Question: I am using my own custom contempo theme and use code dark mode in <URL>.It worked tap the button with the letter a as the icon as circled in image 1:
I add this javascript code to the before /body tag:
'''
<script type='text/javascript'>//<![CDATA[$(document).ready(function(){$("body").toggleClass(localStorage.toggled),$("#modedark").on("click",function(){"Night"!=localStorage.toggled?($("body").toggleClass("Night",!0),localStorage.toggled="Night",$(".section-center").css("display","block")):($("body").toggleClass("Night",!1),localStorage.toggled="",$(".section-center").css("display",""))}),$("body").hasClass("Night")?$("#modedark").prop("checked",!0):$("#modedark").prop("checked",!1)});//]]></script>
'''
I add this css code to the before /head tag:
'''
<style>/* Button Dark Mode */ .modedark{display:inline-block;float: right;margin-top: 3px;position:absolute;right:45px;top: 0;z-index:999;} .modedark svg{ width:24px; height:24px; vertical-align: -5px; background-repeat: no-repeat !important; content: ''; } .modedark svg path{ fill:#fff; } .modedark .check:checked ~ .NavMenu{ opacity:1; visibility:visible; top:45px; min-width:200px; transition:all .3s ease; z-index:2; } .iconmode { cursor: pointer; display: block; padding: 8px; background-position: center; transition: all .5s linear; } .iconmode:hover{ border-radius: 100px; background: rgba(0,0,0,.2) radial-gradient(circle, transparent 2%, rgba(0,0,0,.2) 2%) center/15000%; } .check { display: none; } .modedark .iconmode .openmode{ display:block; } .modedark .iconmode .closemode{ display:none; } .modedark .check:checked ~ .iconmode .openmode{ display:none; } .modedark .check:checked ~ .iconmode .closemode{ display:block; }.Night {background: #353535;}</style>
'''
I add this html code to the after widget Blogsearch:
'''
<div class='modedark'><input class='check' id='modedark' title='Mode Dark' type='checkbox'/>
<label class='iconmode' for='modedark'>
<svg class='openmode' viewBox='0 0 24 24'><path d='M12,18C11.11,18 10.26,17.8 9.5,17.45C11.56,16.5 13,14.42 13,12C13,9.58 11.56,7.5 9.5,6.55C10.26,6.2 11.11,6 12,6A6,6 0 0,1 18,12A6,6 0 0,1 12,18M20,8.69V4H15.31L12,0.69L8.69,4H4V8.69L0.69,12L4,15.31V20H8.69L12,23.31L15.31,20H20V15.31L23.31,12L20,8.69Z'/></svg>
<svg class='closemode' viewBox='0 0 24 24'><path d='M14.3,16L13.6,14H10.4L9.7,16H7.8L11,7H13L16.2,16H14.3M20,8.69V4H15.31L12,0.69L8.69,4H4V8.69L0.69,12L4,15.31V20H8.69L12,23.31L15.31,20H20V15.31L23.31,12L20,8.69M10.85,12.65H13.15L12,9L10.85,12.65Z'/></svg>
</label>
</div>
'''
How can i how can i make that button work in image 2?
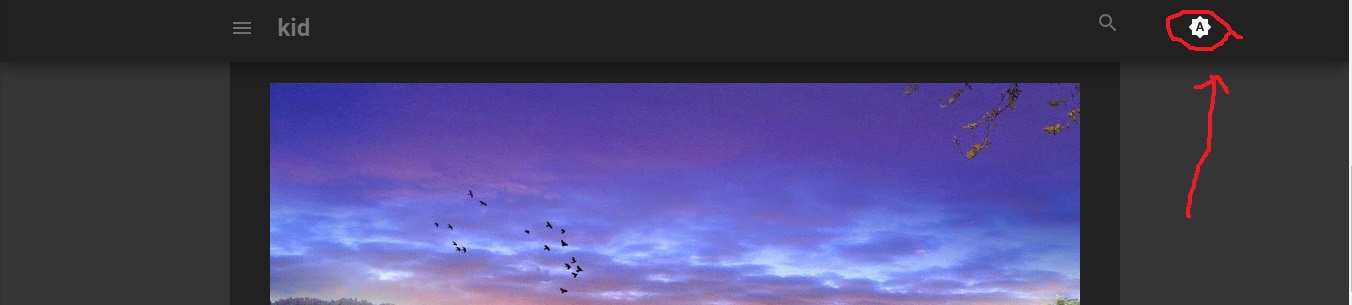
Answer: Ok, this is an adptation from your code with the one I found here: <URL> that it's basically a more expanded one, specially on the CSS...
Anyway, I tested on my test and it works.
First, the CSS. Placed it anywhere before '</head>':
'''
<style type='text/css'>
/* Button Dark Mode */
.modedark {
display: inline-block;
float: right;
margin-top: 3px;
position: fixed;
right: 45px;
top: 0;
z-index: 999;
border-radius: 100px;
background: rgba(0, 0, 0, .1) radial-gradient(circle, transparent 2%, rgba(0, 0, 0, .1) 2%) center/15000%;
}
.modedark svg {
width: 24px;
height: 24px;
vertical-align: -5px;
background-repeat: no-repeat !important;
content: &#39;&#39;;
}
.modedark svg path {
fill: #fff;
}
.modedark .check:checked~.NavMenu {
opacity: 1;
visibility: visible;
top: 45px;
min-width: 200px;
transition: all .3s ease;
z-index: 2;
}
.iconmode {
cursor: pointer;
display: block;
padding: 8px;
background-position: center;
transition: all .5s linear;
}
.iconmode:hover {
border-radius: 100px;
background: rgba(0, 0, 0, .5) radial-gradient(circle, transparent 2%, rgba(0, 0, 0, .5) 2%) center/15000%;
}
.check {
display: none;
}
.modedark .iconmode .openmode {
display: block;
}
.modedark .iconmode .closemode {
display: none;
}
.modedark .check:checked~.iconmode .openmode {
display: none;
}
.modedark .check:checked~.iconmode .closemode {
display: block;
}
/*----- Start adding Elements From here -----*/
// Below are some samples only
// Start with .nightmode followed by element(class or id) {their_properties}
.Night {
background:#15202B;
color:rgba(255,255,255,.7)
}
.Night #outer-wrapper,
.Night #sidebar-wrapper {
background:#323232;
color:#fff!important
}
/* --- Add More Elements --- */
</style>
'''
As you can see, I changed the .modedark styles from 'position:absolute' to 'position:fixed' and added the styles from the hover part, wich I also increased the opacity. On the hover part, I decreased the opacity a bit so that there's still an hover effect.
The HTML part, placed it just before the tag '</header>':
'''
<div class='modedark'><input class='check' id='modedark' title='Mode Dark' type='checkbox'/>
<label class='iconmode' for='modedark'>
<svg class='openmode' viewBox='0 0 24 24'><path d='M12,18C11.11,18 10.26,17.8 9.5,17.45C11.56,16.5 13,14.42 13,12C13,9.58 11.56,7.5 9.5,6.55C10.26,6.2 11.11,6 12,6A6,6 0 0,1 18,12A6,6 0 0,1 12,18M20,8.69V4H15.31L12,0.69L8.69,4H4V8.69L0.69,12L4,15.31V20H8.69L12,23.31L15.31,20H20V15.31L23.31,12L20,8.69Z'/></svg>
<svg class='closemode' viewBox='0 0 24 24'><path d='M14.3,16L13.6,14H10.4L9.7,16H7.8L11,7H13L16.2,16H14.3M20,8.69V4H15.31L12,0.69L8.69,4H4V8.69L0.69,12L4,15.31V20H8.69L12,23.31L15.31,20H20V15.31L23.31,12L20,8.69M10.85,12.65H13.15L12,9L10.85,12.65Z'/></svg>
</label>
</div>
'''
I did this because I tried your code with the same results you did. My guess is that Blogger is duplicating the element button on the scrolling header, resulting in duplicate IDs ('class='check' id='modedark' title='Mode Dark''), wich in return cause the issue of only one element working properly.
Finally the javascript, and since you said it worked before I assume that you already have jQuery installed, so all you need is to place it before '</body>':
'''
<script type='text/javascript'>
//<![CDATA[
/* Night Mode/Dark Mode Feature - By TwistBlogg.com */
/* Keep the Credit Intact */
$(document).ready(function(){$("body").toggleClass(localStorage.toggled),$("#modedark").on("click",function(){"Night"!=localStorage.toggled?($("body").toggleClass("Night",!0),localStorage.toggled="Night",$(".section-center").css("display","block")):($("body").toggleClass("Night",!1),localStorage.toggled="",$(".section-center").css("display",""))}),$("body").hasClass("Night")?$("#modedark").prop("checked",!0):$("#modedark").prop("checked",!1)});
//]]>
</script>
'''
This is exactly the code I tested on my blog that worked and it should solve your problem.